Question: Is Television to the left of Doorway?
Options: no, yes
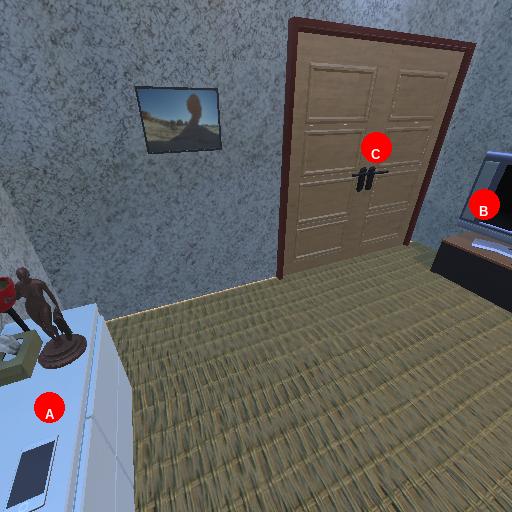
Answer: no